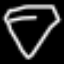
Label: diamond